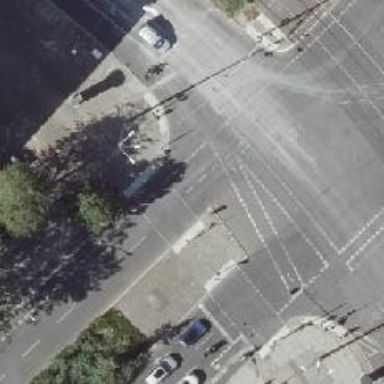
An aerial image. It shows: Road crossing with traffic signals and pedestrian island.